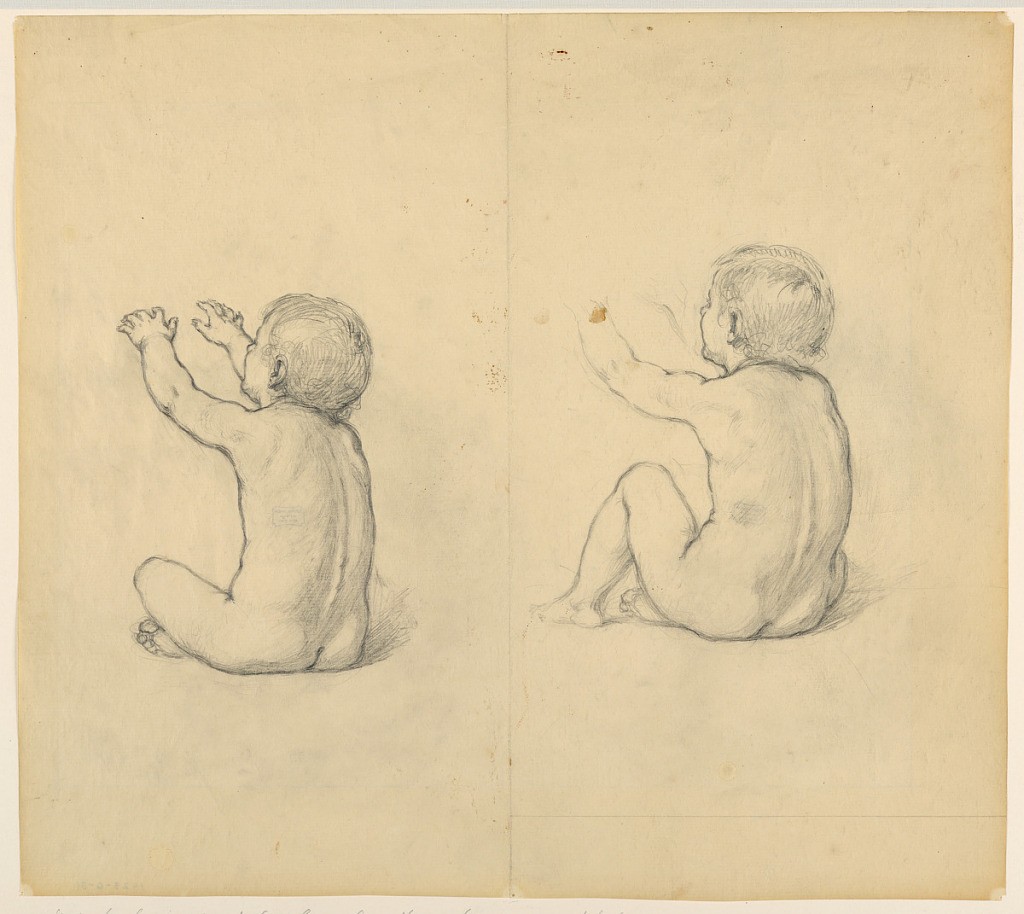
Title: Study for "The Beneficence of the Law," Essex County Courthouse, Newark, NJ
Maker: Kenyon Cox, American, 1856–1919
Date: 1907
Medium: Graphite on paper
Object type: Drawing
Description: Two sketches of a young male figure seated with arms raised.